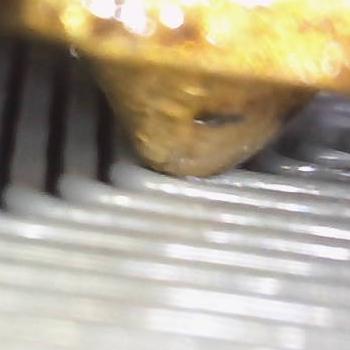
Flow rate: 100%